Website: apple
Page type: billing-address
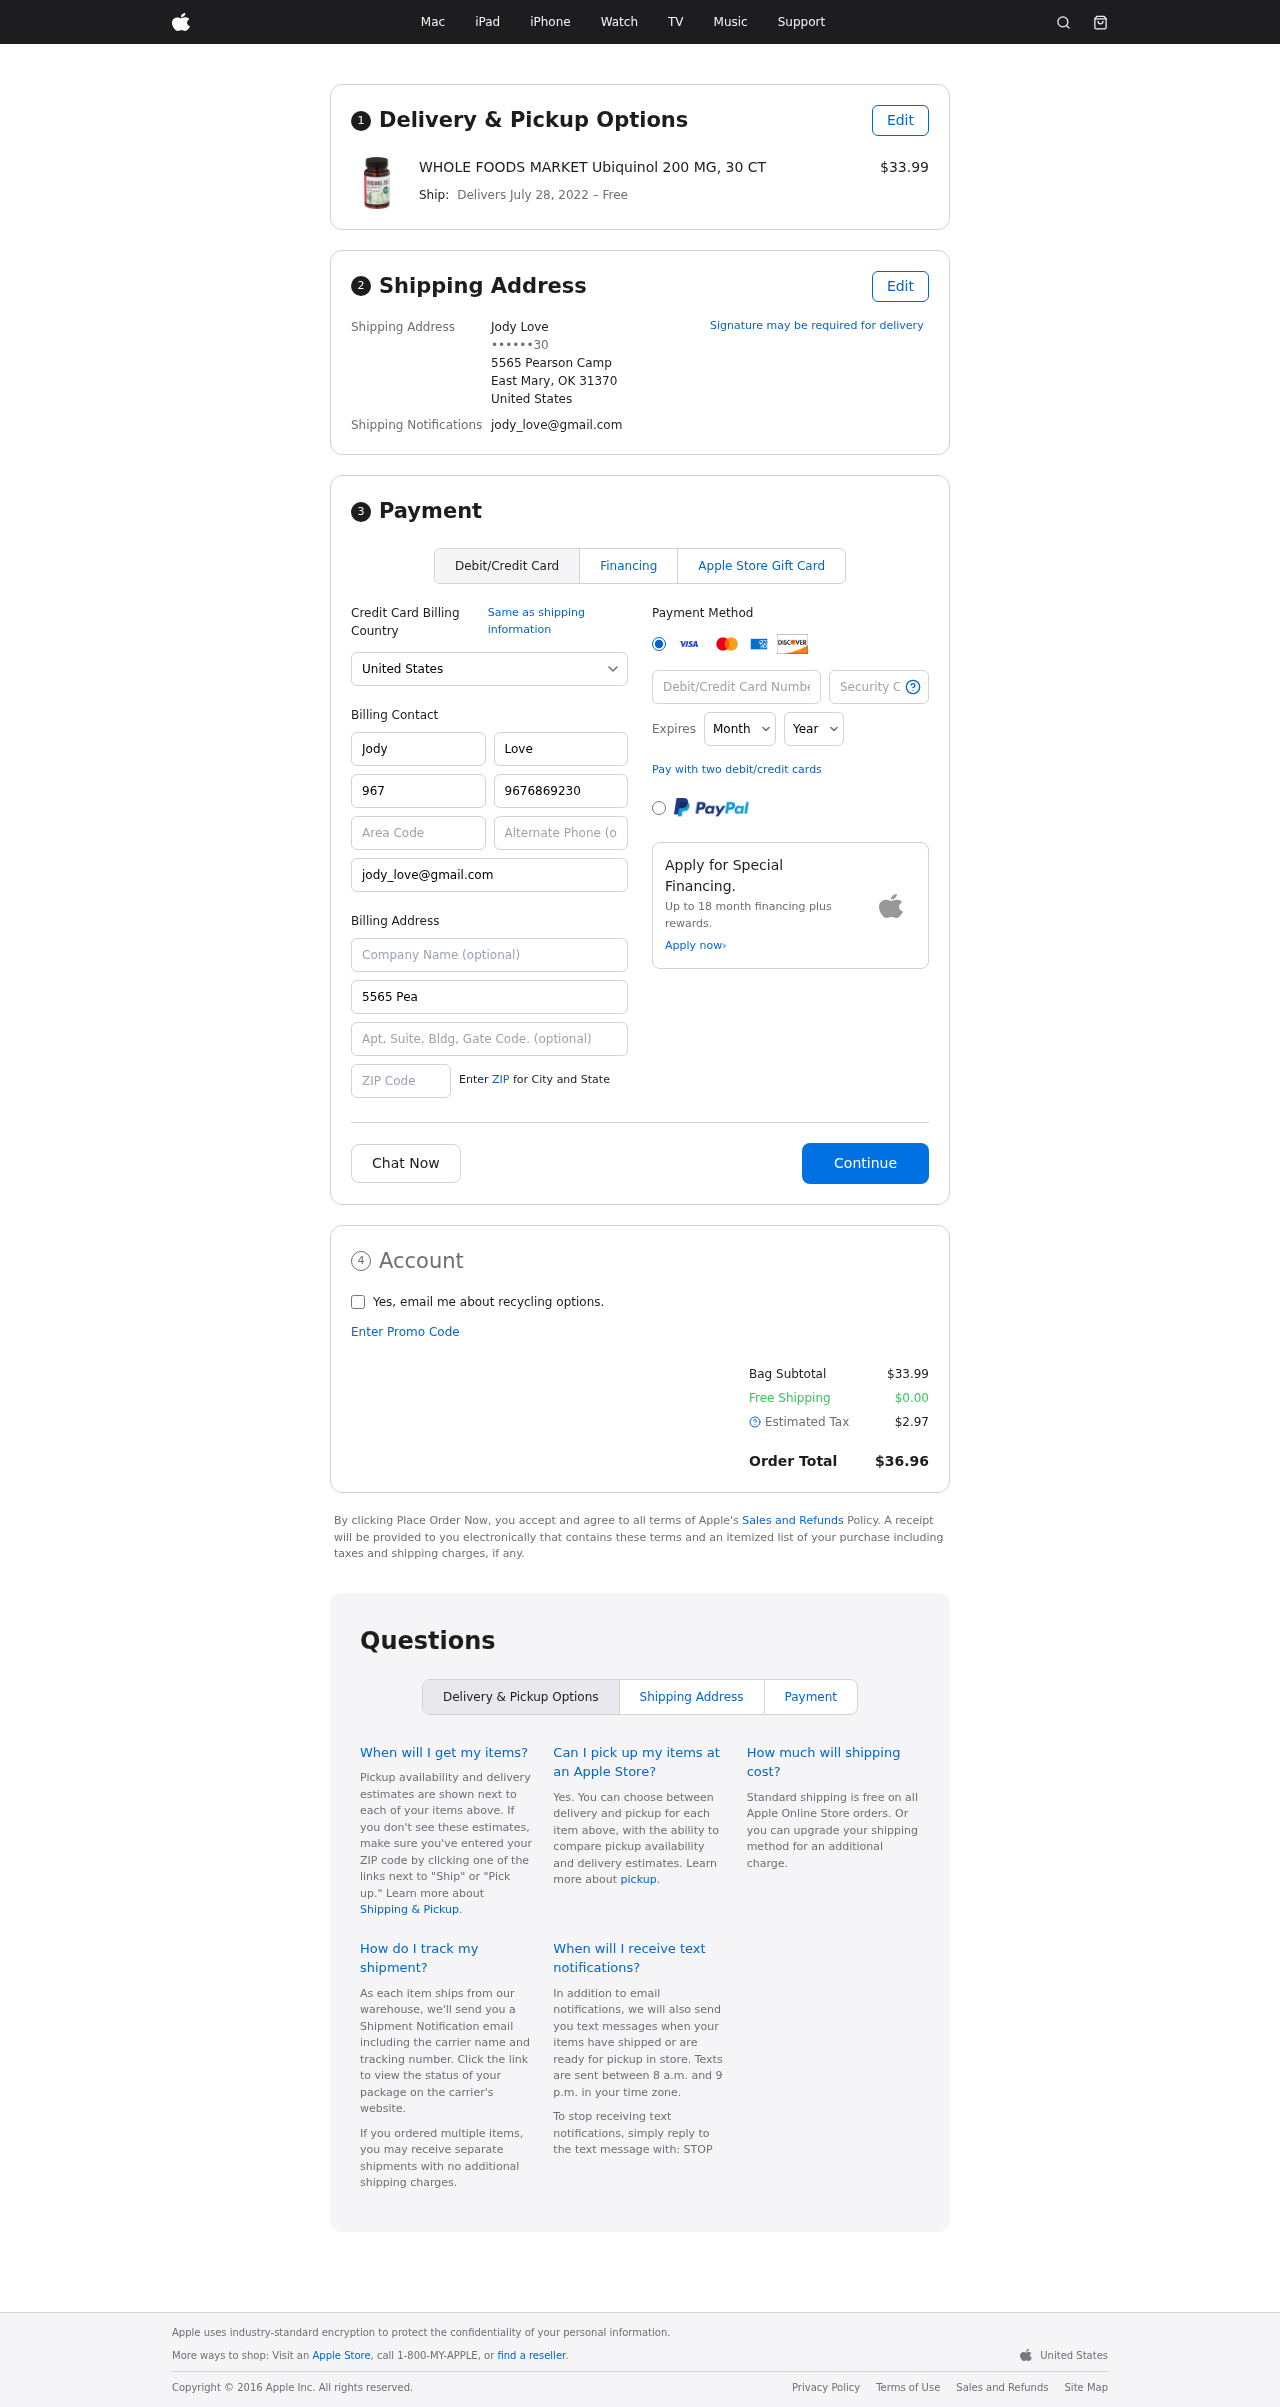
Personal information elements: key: PII_CARD_CVV
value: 782
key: PII_CARD_EXPIRY_MONTH
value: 09
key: PII_CARD_EXPIRY_YEAR
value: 28
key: PII_CARD_NUMBER
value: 6560 5841 9703 1141
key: PII_CITY_STATE_ZIP
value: East Mary, OK 31370
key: PII_COUNTRY
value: United States
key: PII_EMAIL
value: jody_love@gmail.com
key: PII_FULLNAME
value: Jody Love
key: PII_STREET
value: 5565 Pearson Camp
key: PII_PHONE_MASKED
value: ••••••30
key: PII_BILLING_FIRSTNAME
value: Jody
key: PII_BILLING_LASTNAME
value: Love
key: PII_BILLING_PHONE_AREA
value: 967
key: PII_BILLING_PHONE
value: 9676869230
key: PII_BILLING_EMAIL
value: jody_love@gmail.com
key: PII_BILLING_STREET
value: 5565 Pearson Camp
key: PII_BILLING_POSTCODE
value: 31370
Product elements: key: PRODUCT1_NAME
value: WHOLE FOODS MARKET Ubiquinol 200 MG, 30 CT
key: PRODUCT1_PRICE
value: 33.99
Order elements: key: ORDER_DELIVERY_DATE
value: July 28, 2022
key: ORDER_SUBTOTAL
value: $33.99
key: ORDER_SHIPPING_COST
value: $0.00
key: ORDER_TAX
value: $2.97
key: ORDER_TOTAL
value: $36.96